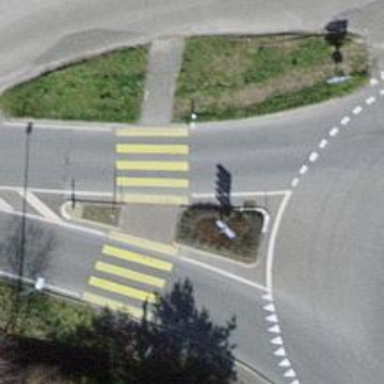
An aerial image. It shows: Zebra crossing on the road.